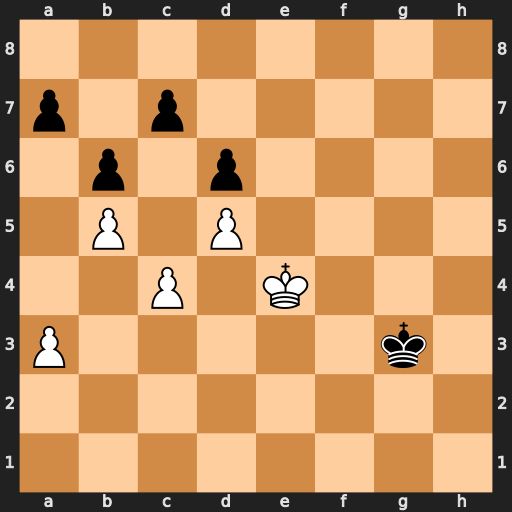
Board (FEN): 8/p1p5/1p1p4/1P1P4/2P1K3/P5k1/8/8
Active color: w
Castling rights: -
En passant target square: -
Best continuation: Kf5 Kf2 Ke6 Ke3 Kd7 Kd4 Kxc7